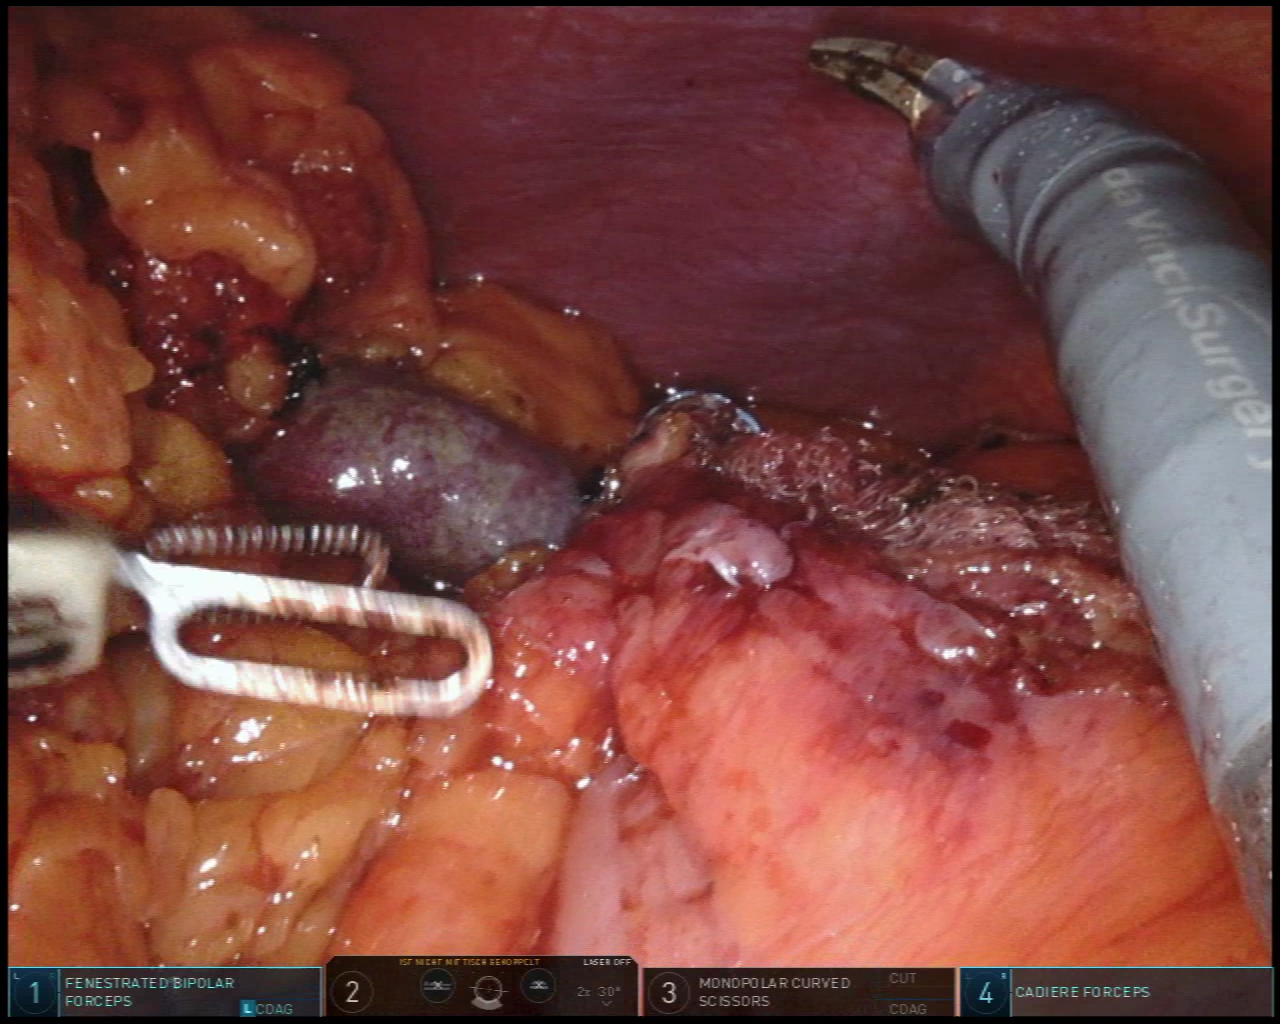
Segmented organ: abdominal_wall
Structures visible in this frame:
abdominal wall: yes
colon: yes
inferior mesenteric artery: no
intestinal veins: no
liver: no
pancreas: no
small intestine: no
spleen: yes
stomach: no
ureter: no
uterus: no
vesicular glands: no